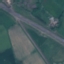
Land use / land cover class: Highway